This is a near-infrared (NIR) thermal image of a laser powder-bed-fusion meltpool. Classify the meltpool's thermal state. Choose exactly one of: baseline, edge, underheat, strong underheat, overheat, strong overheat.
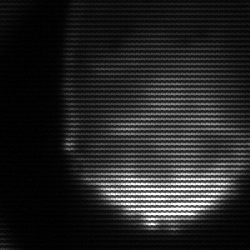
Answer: edge